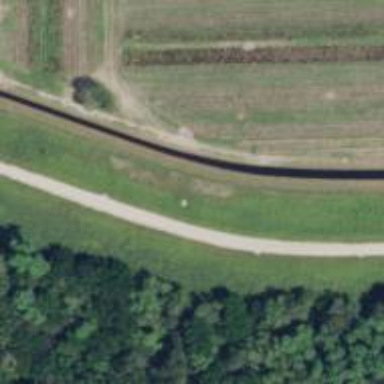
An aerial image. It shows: Embankment along unclassified road.